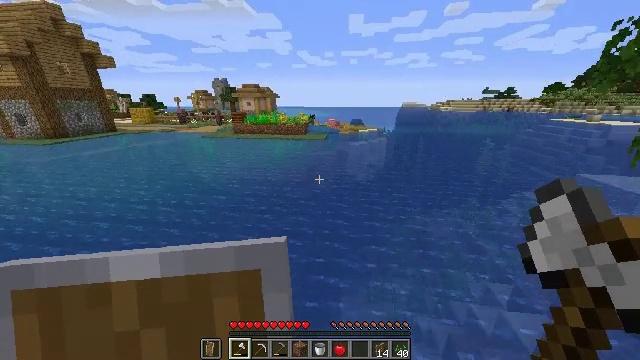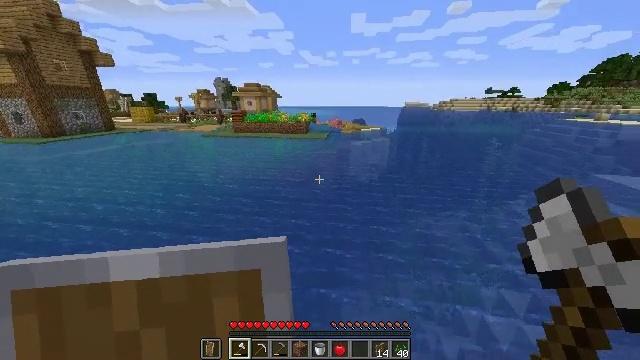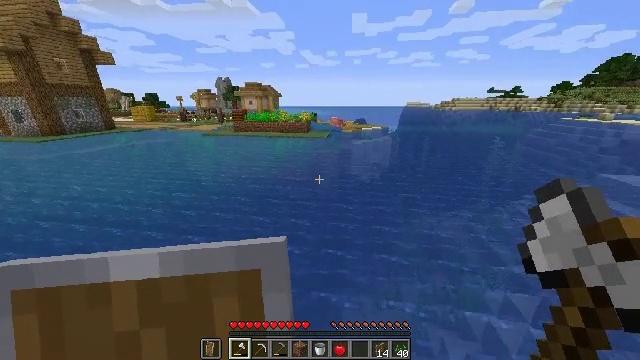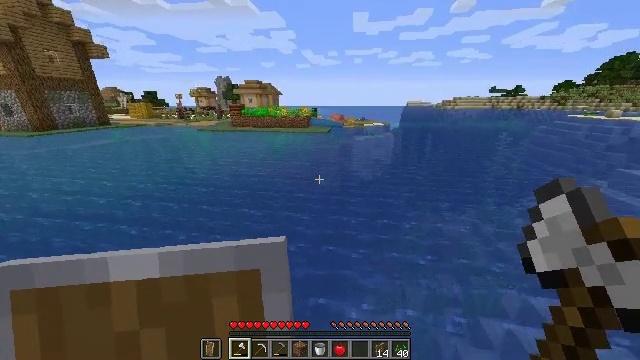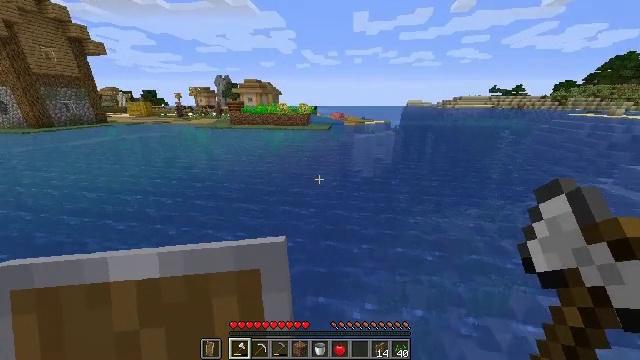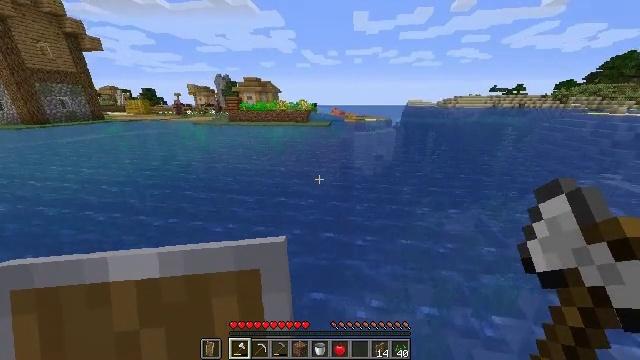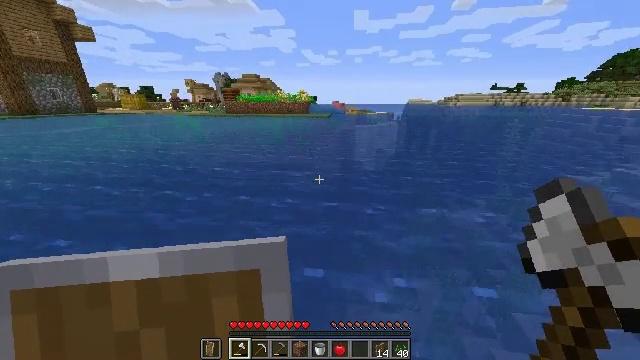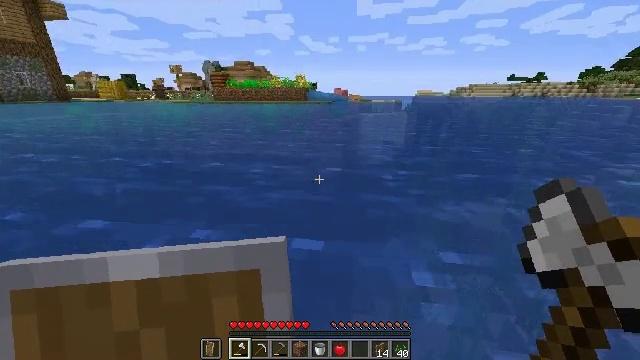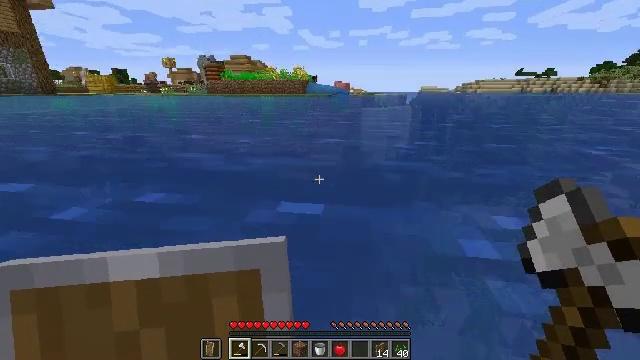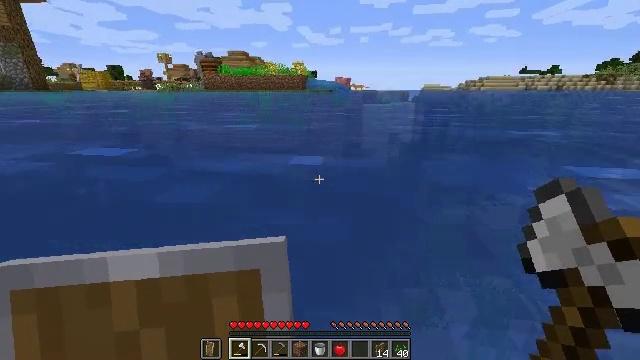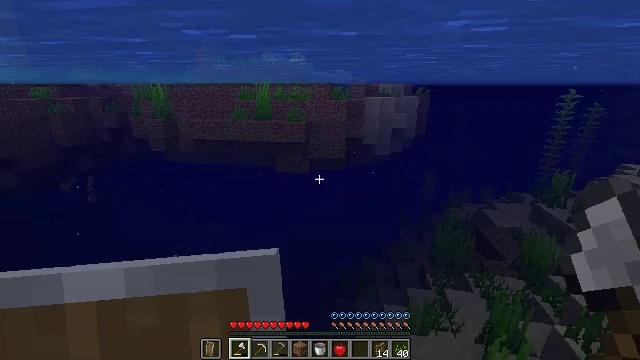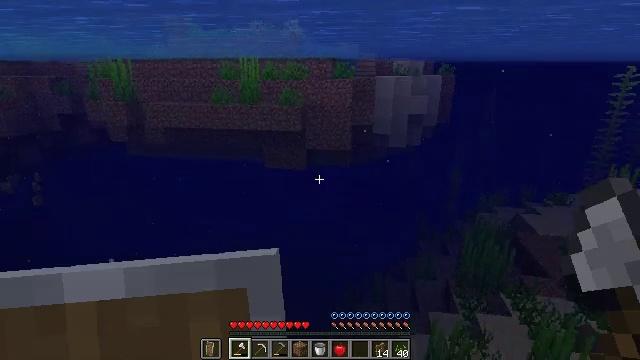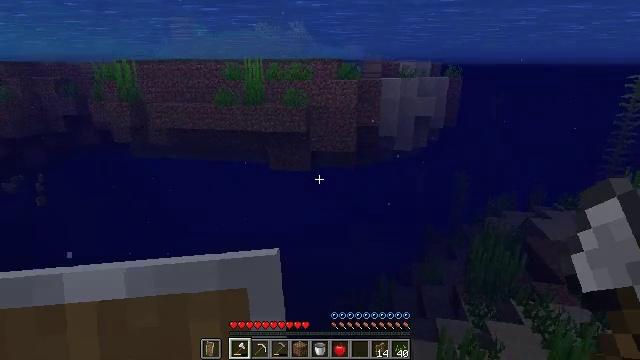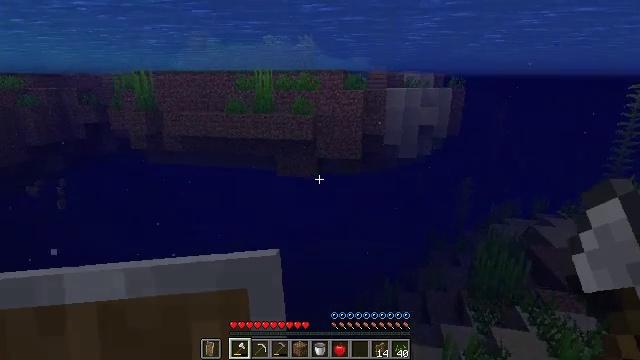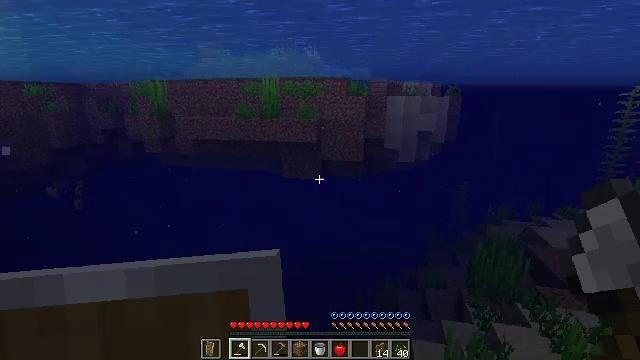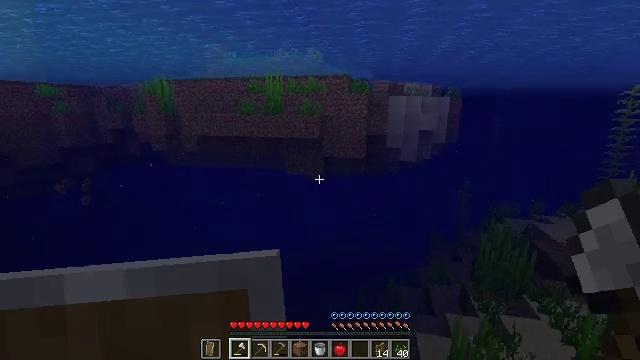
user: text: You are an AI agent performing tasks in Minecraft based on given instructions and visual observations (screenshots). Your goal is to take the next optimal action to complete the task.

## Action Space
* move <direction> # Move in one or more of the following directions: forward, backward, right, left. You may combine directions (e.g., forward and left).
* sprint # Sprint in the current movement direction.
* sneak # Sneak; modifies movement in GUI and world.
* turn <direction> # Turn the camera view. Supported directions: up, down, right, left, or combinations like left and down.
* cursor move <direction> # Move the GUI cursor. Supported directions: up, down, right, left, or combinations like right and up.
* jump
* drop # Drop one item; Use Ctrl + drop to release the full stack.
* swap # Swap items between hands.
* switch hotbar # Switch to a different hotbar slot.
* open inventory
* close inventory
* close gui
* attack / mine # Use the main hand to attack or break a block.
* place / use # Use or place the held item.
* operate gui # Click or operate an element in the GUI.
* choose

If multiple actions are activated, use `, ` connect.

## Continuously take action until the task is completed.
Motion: motion action
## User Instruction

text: Collect wheat crops.
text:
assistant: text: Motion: move forward, sprint, jump
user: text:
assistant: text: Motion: move forward, sprint, jump
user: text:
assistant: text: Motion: move forward, sprint, jump
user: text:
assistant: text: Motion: move forward, sprint, jump
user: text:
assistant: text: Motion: move forward, sprint, jump
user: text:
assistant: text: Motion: move forward, sprint, jump
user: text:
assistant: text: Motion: move forward, sprint
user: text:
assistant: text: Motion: move forward, sprint
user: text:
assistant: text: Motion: move forward, sprint
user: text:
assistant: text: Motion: move forward, sprint
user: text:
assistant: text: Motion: move forward, sprint
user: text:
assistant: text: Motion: move forward, sprint
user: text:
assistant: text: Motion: move forward, sprint, turn left and up
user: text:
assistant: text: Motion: move forward, sprint, turn up
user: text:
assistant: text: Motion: move forward, sprint, turn up
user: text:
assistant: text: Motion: move forward, sprint, turn up
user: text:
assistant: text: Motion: move forward, sprint, turn up
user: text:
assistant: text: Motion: move forward, sprint
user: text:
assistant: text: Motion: move forward, sprint
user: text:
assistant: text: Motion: move forward, sprint
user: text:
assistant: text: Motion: move forward, sprint
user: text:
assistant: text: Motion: move forward, sprint
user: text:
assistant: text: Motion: move forward, sprint
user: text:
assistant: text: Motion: move forward, sprint
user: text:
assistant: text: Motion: move forward, sprint
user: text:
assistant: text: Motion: move forward, sprint
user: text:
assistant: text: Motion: move forward, sprint
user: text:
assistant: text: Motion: move forward, sprint
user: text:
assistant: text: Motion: move forward, sprint, turn up
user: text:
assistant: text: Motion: move forward, sprint